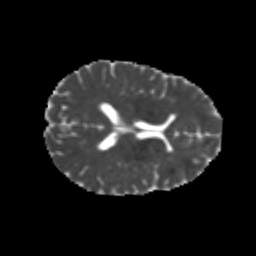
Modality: MD
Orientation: axial
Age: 22
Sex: female
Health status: healthy
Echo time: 0.074 s